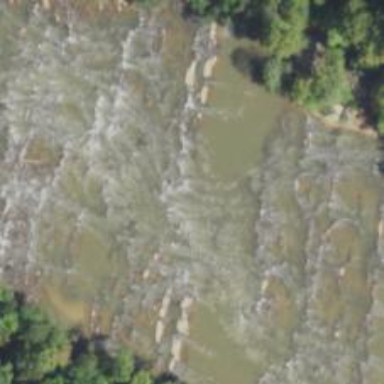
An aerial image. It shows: Rapids in the waterway.